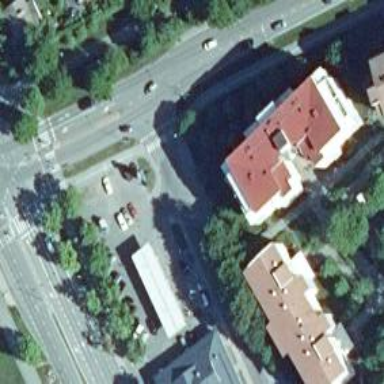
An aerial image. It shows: Asphalt road in residential area.